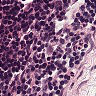
Metastatic tissue present: no